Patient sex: M
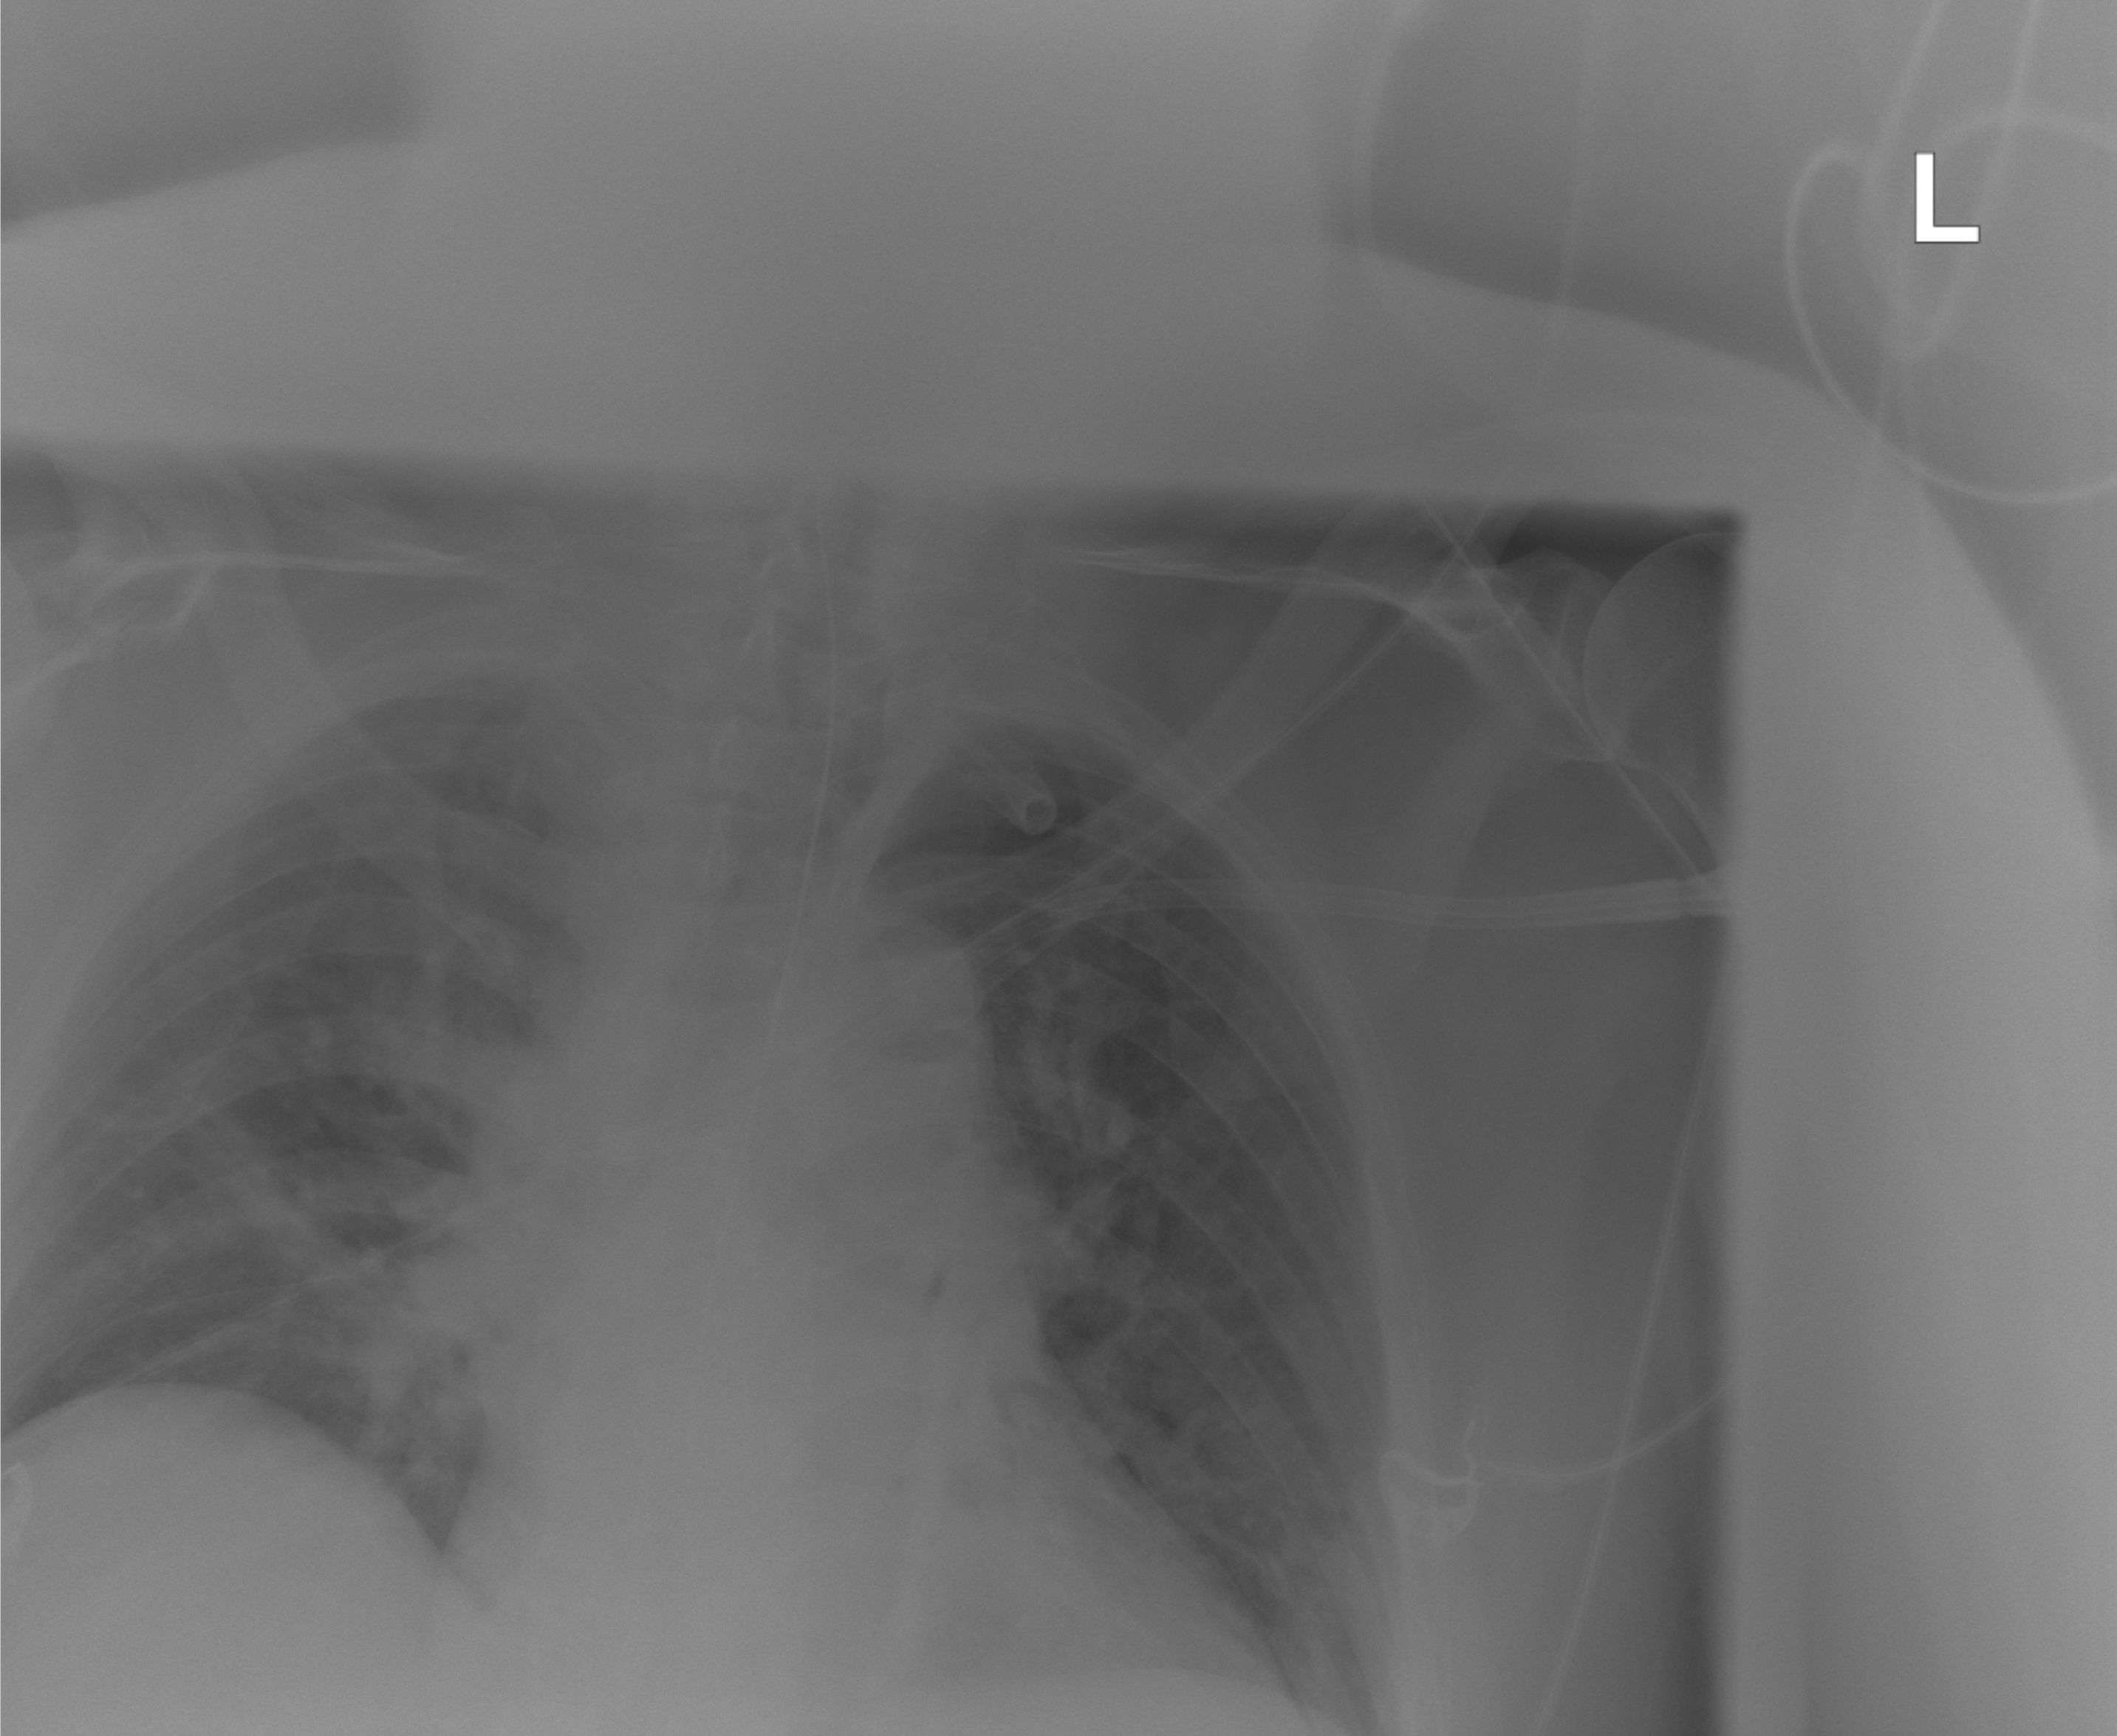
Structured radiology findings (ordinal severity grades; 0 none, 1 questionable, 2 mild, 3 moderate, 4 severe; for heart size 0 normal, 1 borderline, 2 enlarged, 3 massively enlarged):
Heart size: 0
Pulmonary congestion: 0
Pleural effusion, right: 0
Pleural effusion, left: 0
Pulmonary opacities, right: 0
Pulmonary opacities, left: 3
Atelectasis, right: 2
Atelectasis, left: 2